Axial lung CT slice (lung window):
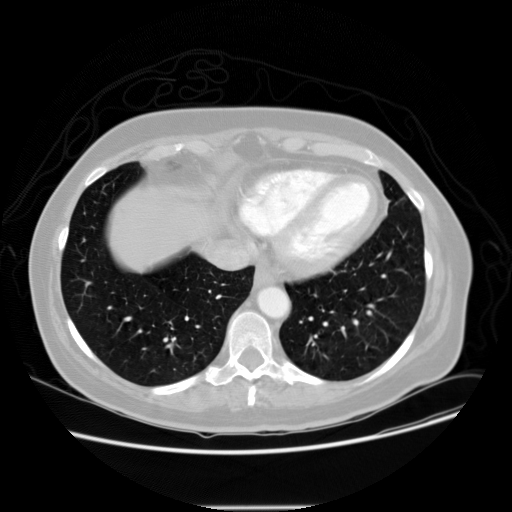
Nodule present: no